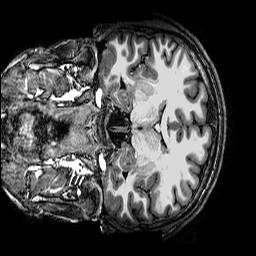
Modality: T1w
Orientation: coronal
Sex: male